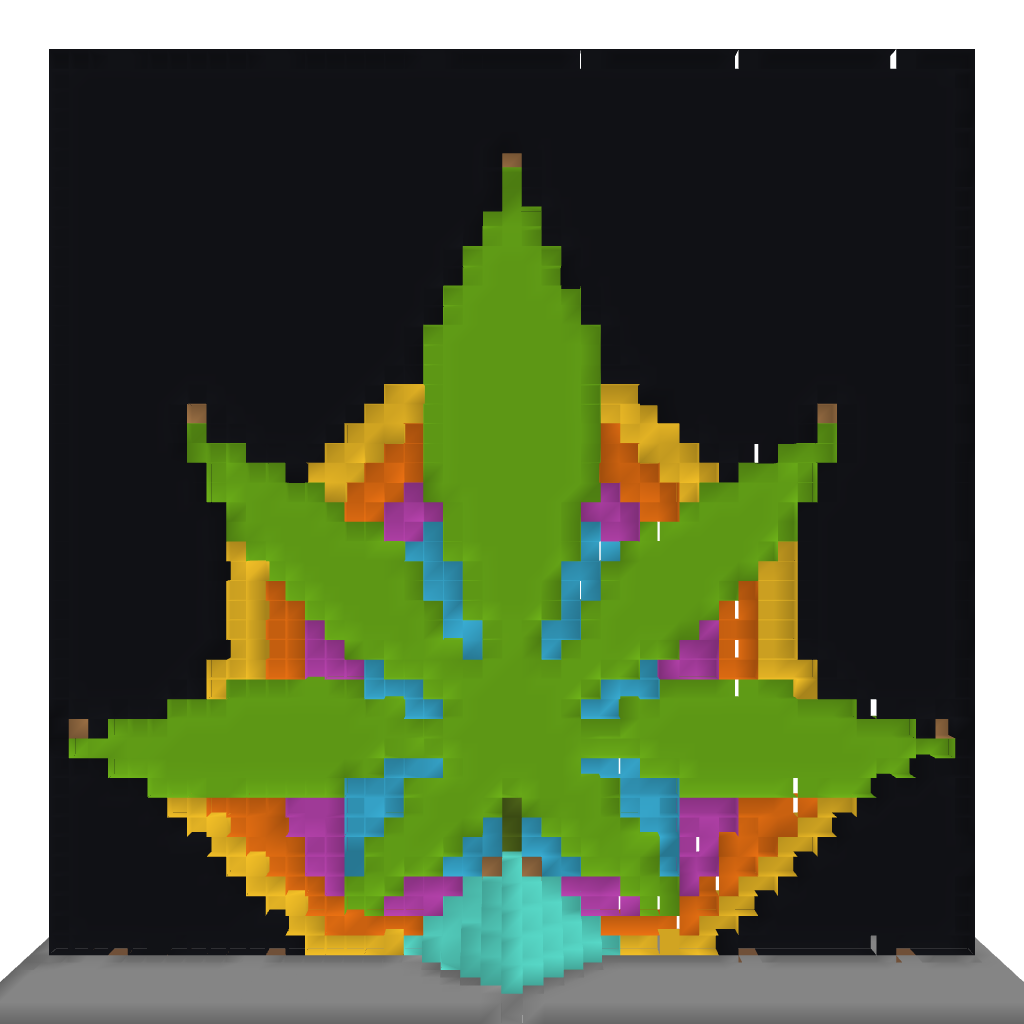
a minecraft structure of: Sly's Leaf